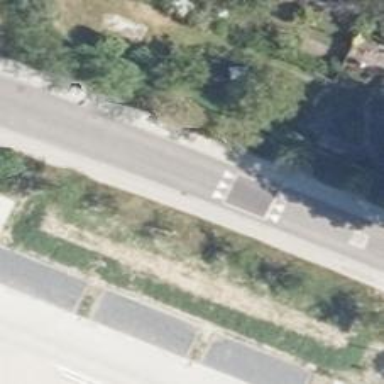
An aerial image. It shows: Table-style traffic calming feature.